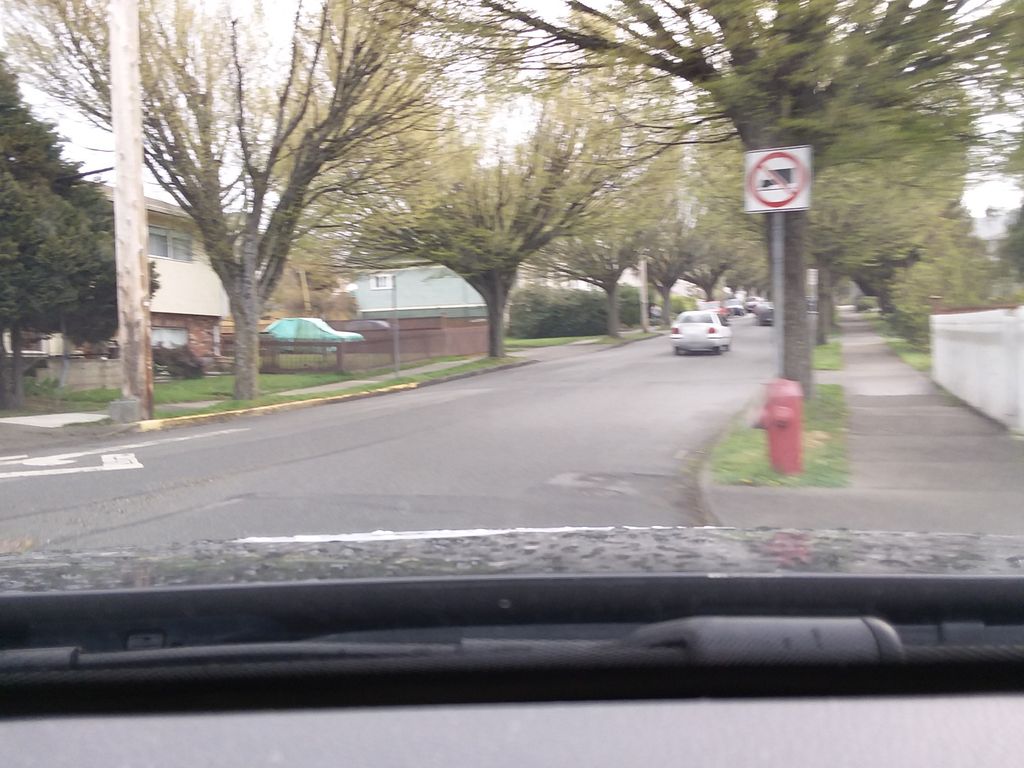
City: victoria